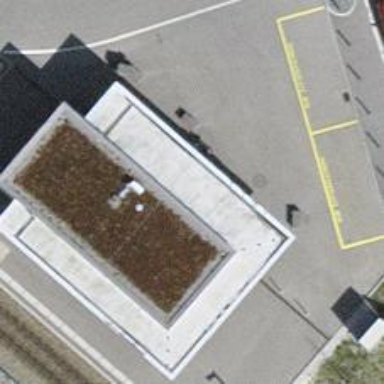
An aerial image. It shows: Bicycle parking area with stands available.